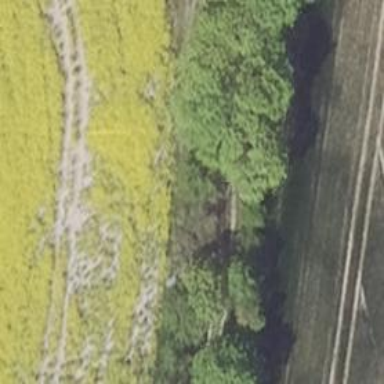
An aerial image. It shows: Row of deciduous broadleaved trees.